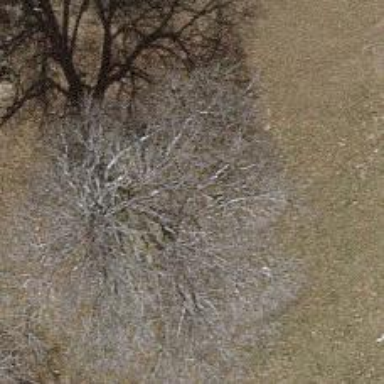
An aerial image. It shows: Broadleaved tree in natural setting.